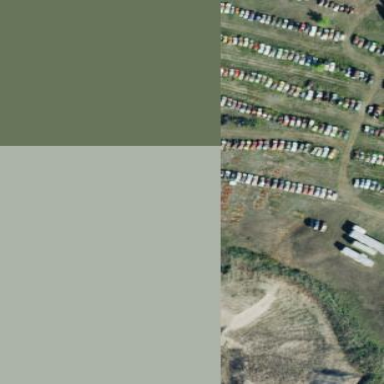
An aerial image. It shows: Industrial area designated as auto wrecker yard.